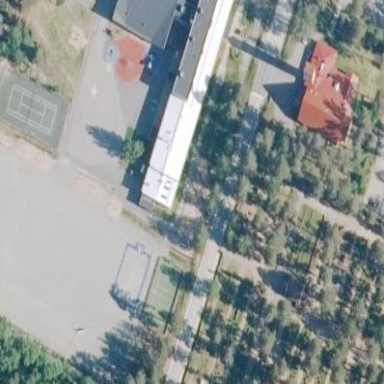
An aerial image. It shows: School.